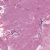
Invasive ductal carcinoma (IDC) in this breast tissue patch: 0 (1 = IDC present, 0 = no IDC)